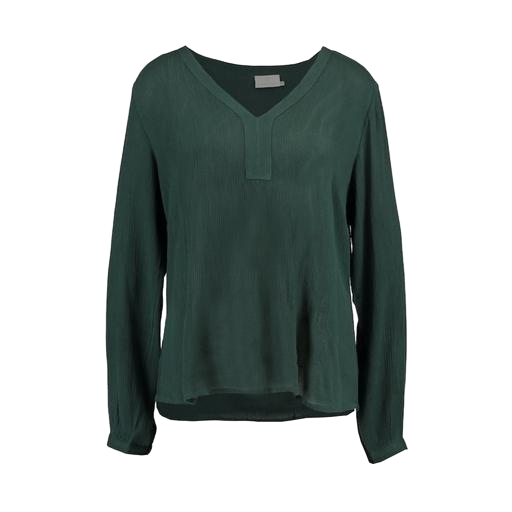
green v-neck shirt, v-neck long-sleeve blouse, green boyfriend force field blouse, white background